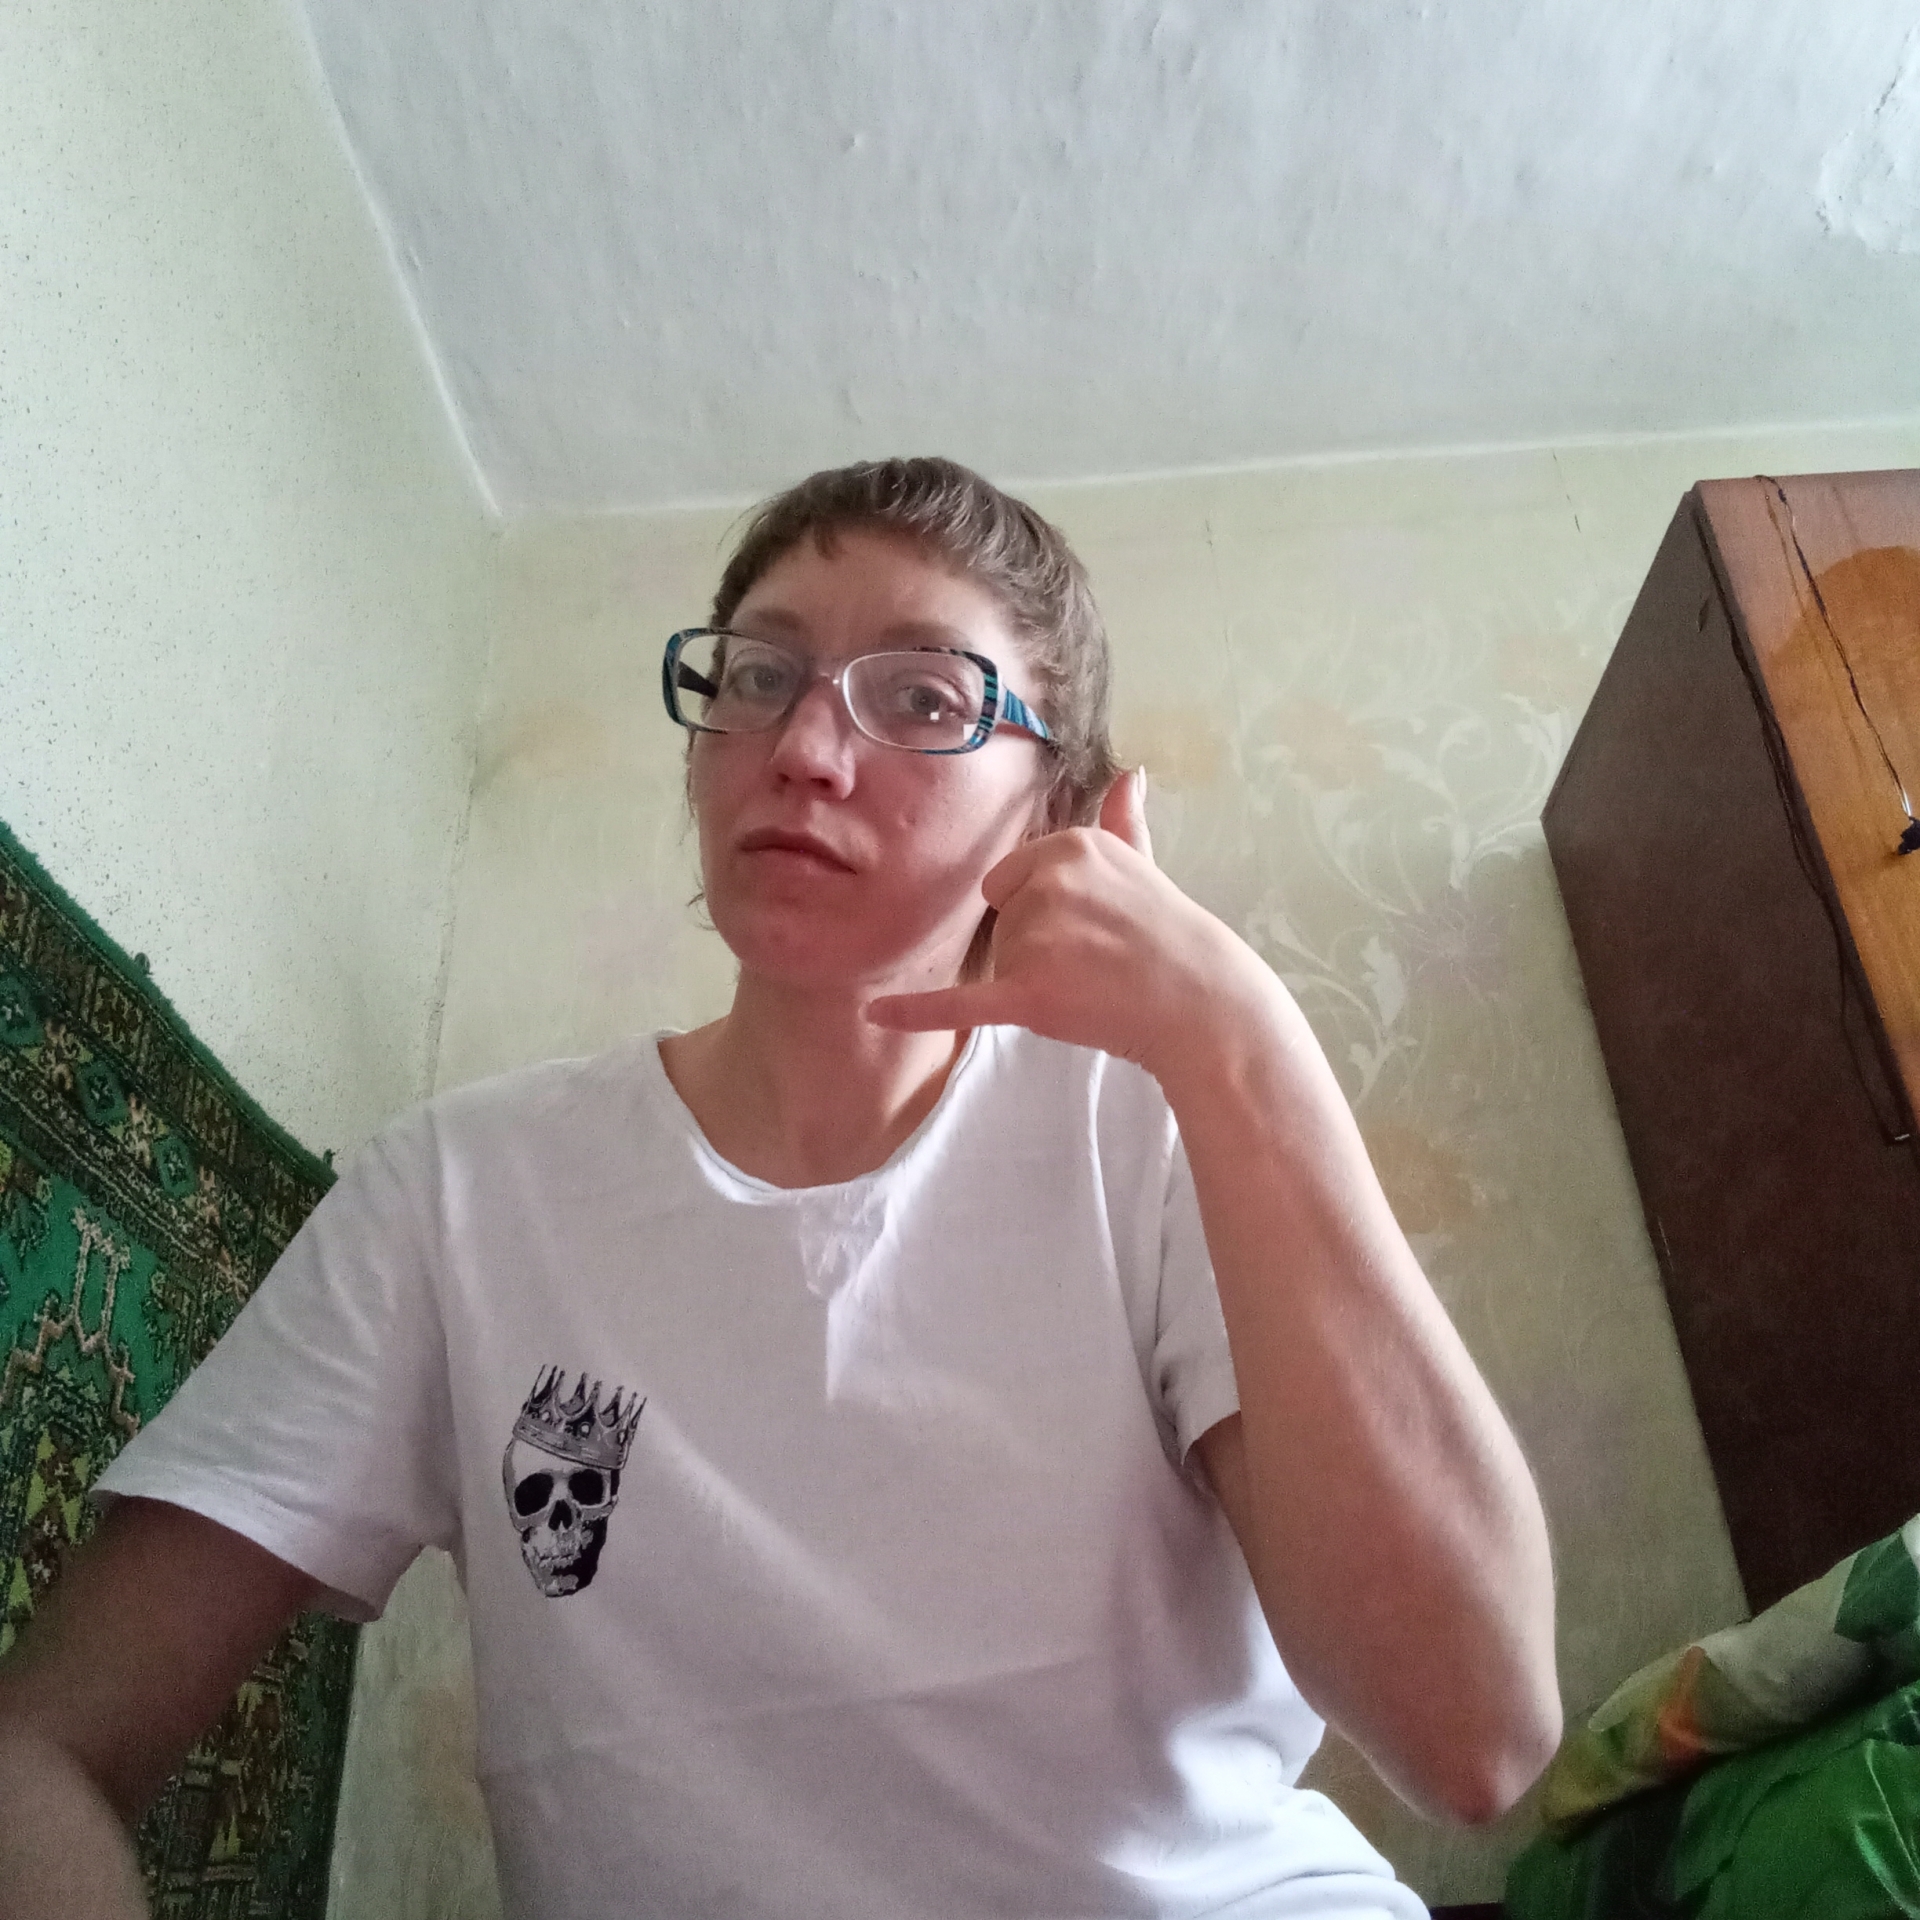
Label: clear